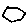
Label: hexagon